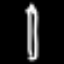
Label: pencil